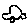
Label: car